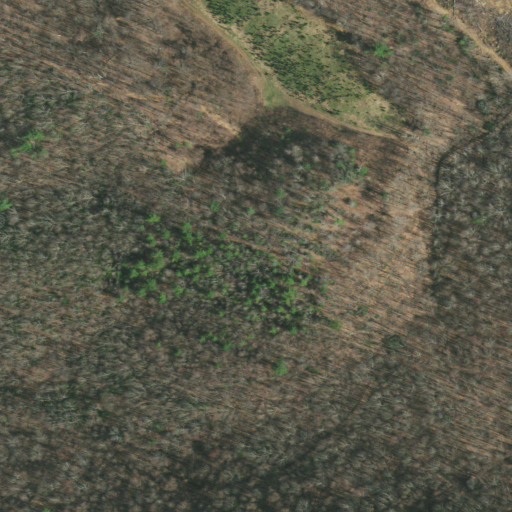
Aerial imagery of ridge(s) in Tennessee named Dye Leaf Ridge containing deciduous forest, mixed forest, and grassland